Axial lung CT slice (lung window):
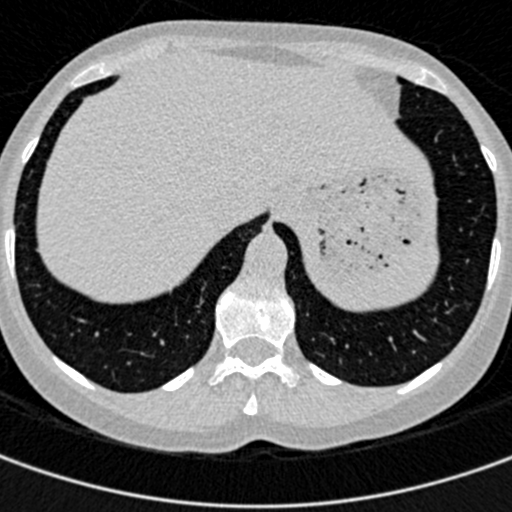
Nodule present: no